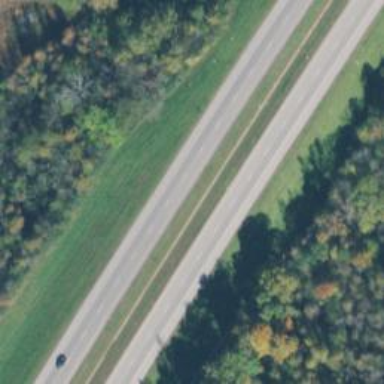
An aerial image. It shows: Trunk highway.